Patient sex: M
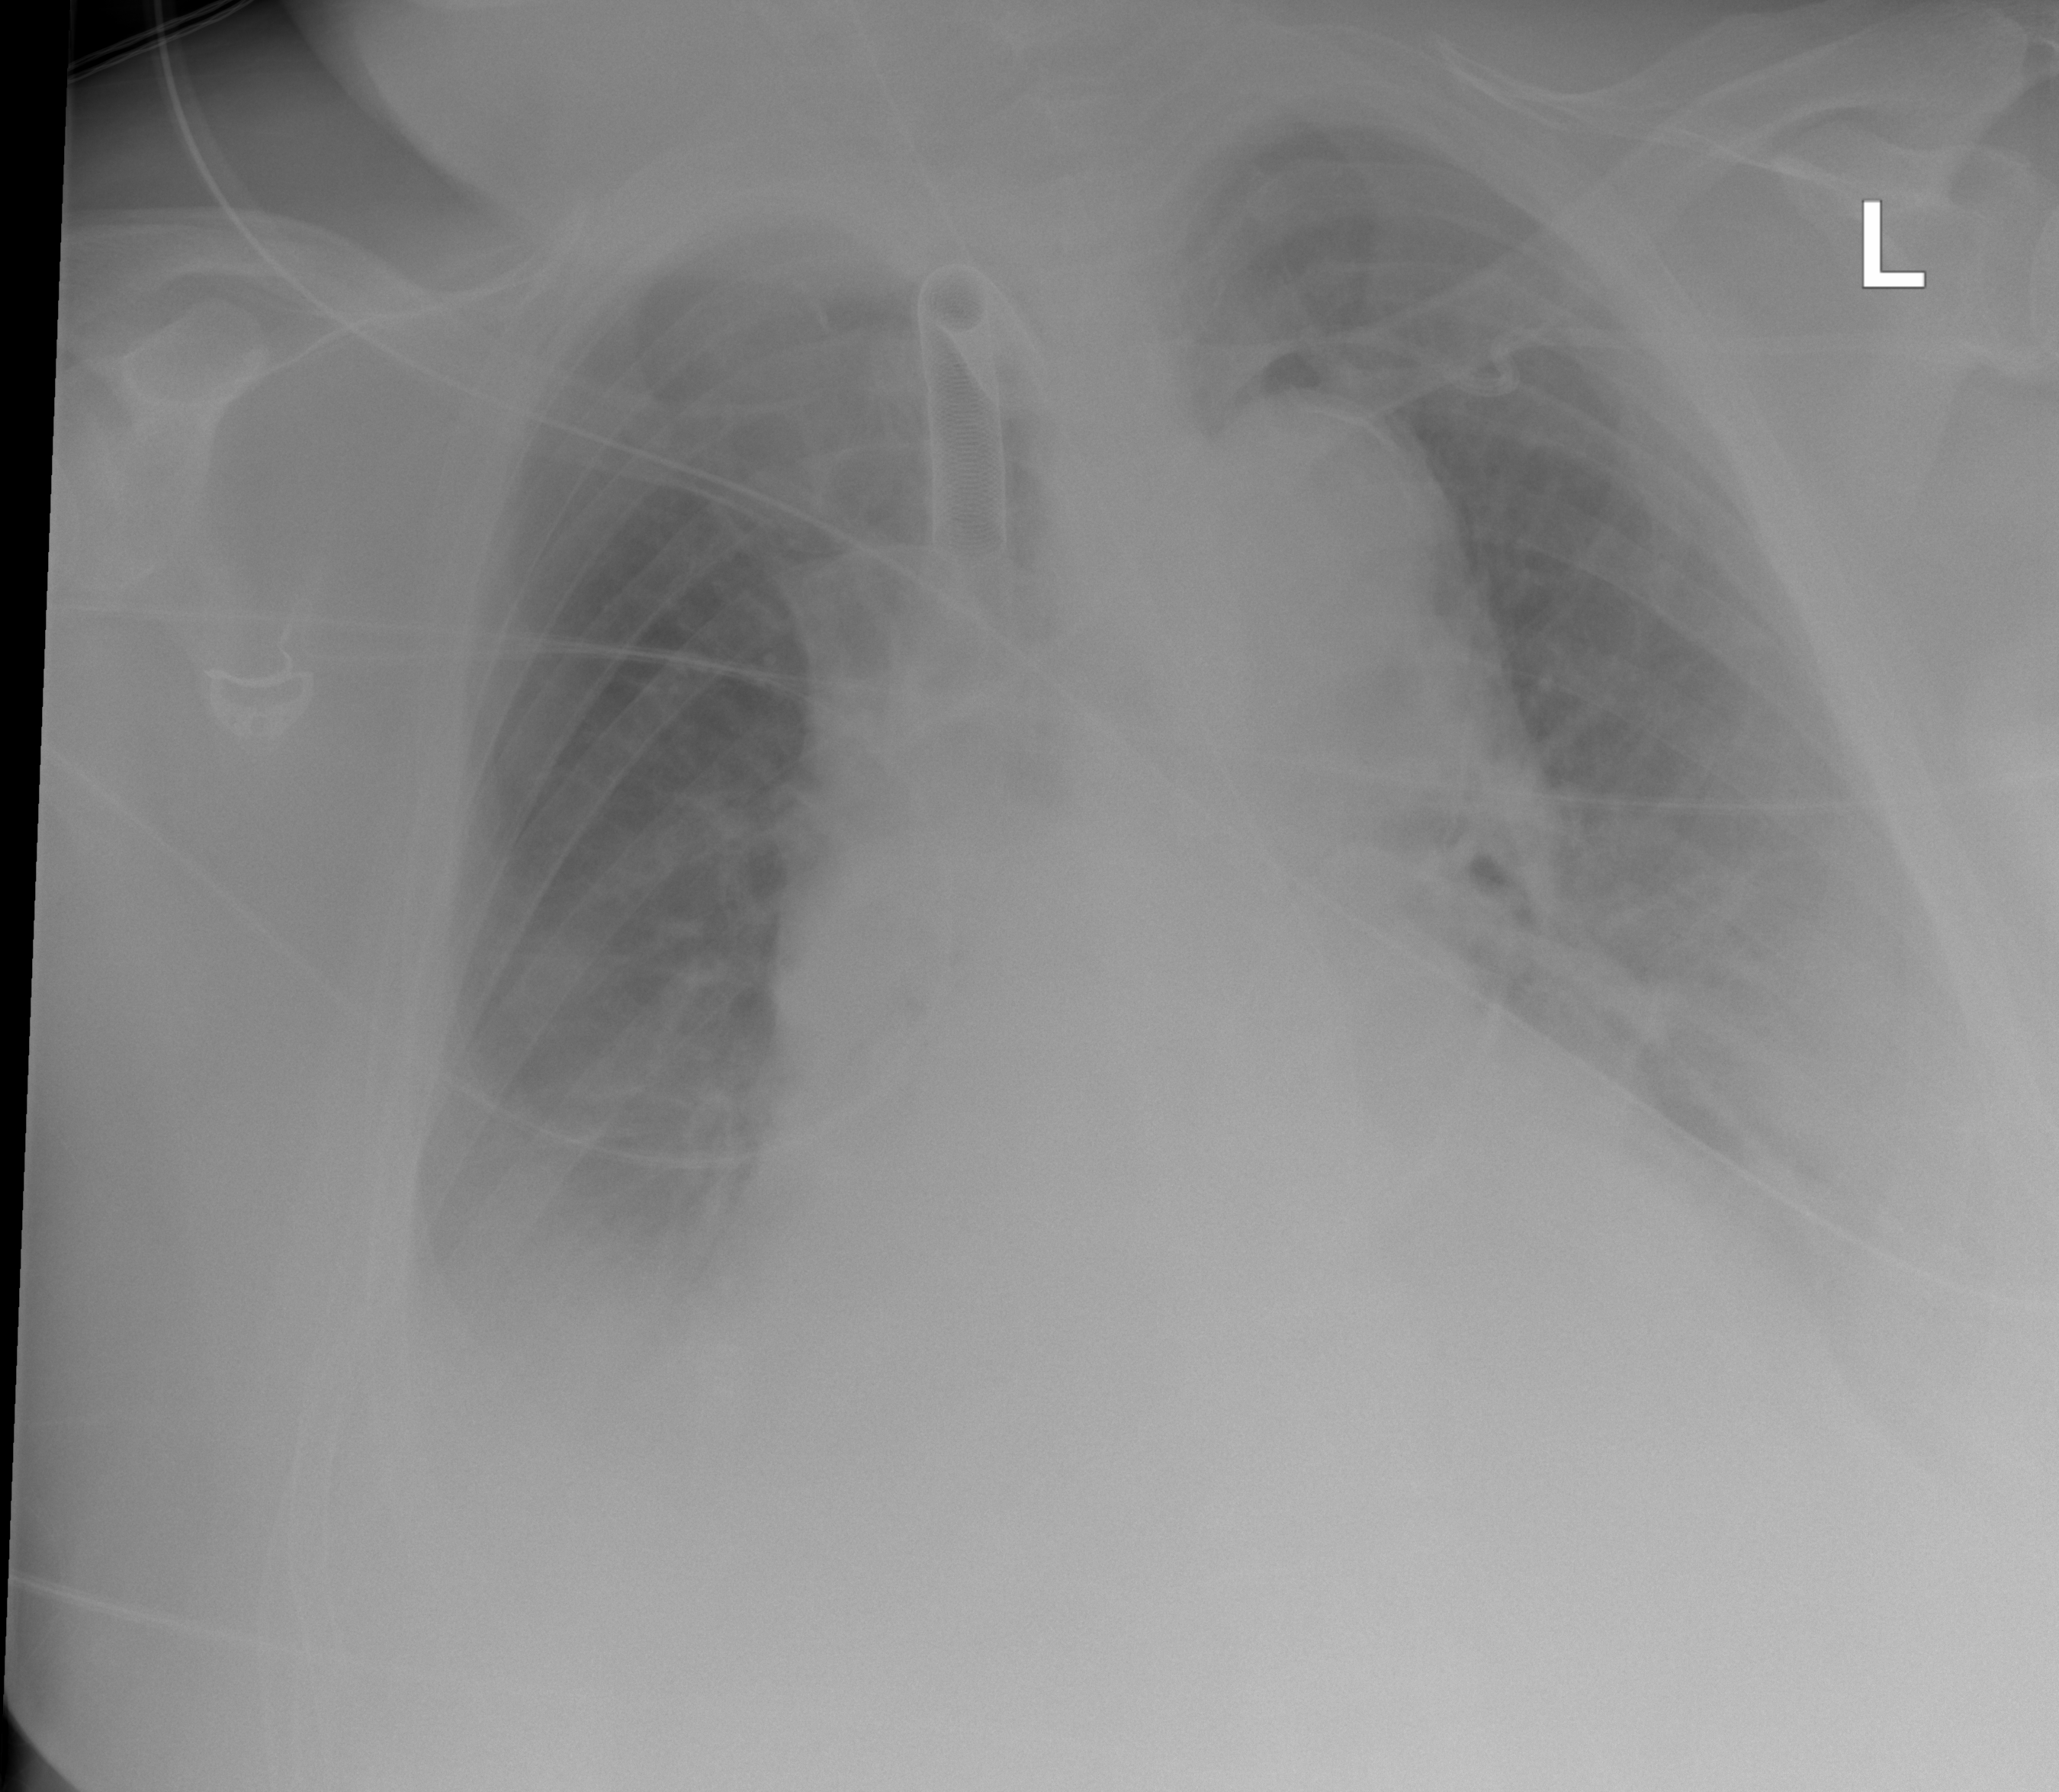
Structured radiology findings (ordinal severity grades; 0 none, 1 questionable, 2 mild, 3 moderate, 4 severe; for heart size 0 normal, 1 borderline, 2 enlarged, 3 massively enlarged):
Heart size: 2
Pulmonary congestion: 0
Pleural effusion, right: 2
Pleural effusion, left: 2
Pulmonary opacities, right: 0
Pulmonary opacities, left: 0
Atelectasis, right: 2
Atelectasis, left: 2